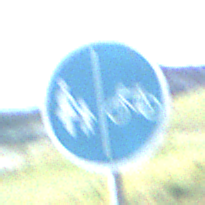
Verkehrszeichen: GetrennterRadUndGehwegRadwegRechts
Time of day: Night
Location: Outdoor (Nature)
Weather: PartlyCloudy
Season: NotSpecified
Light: Natural